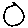
Label: circle